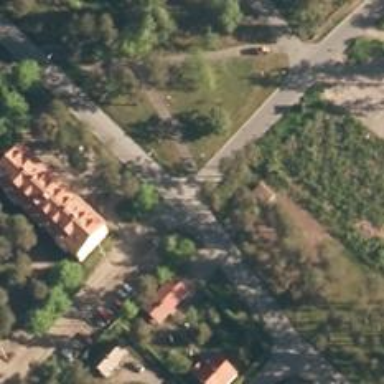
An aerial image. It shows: Residential road.